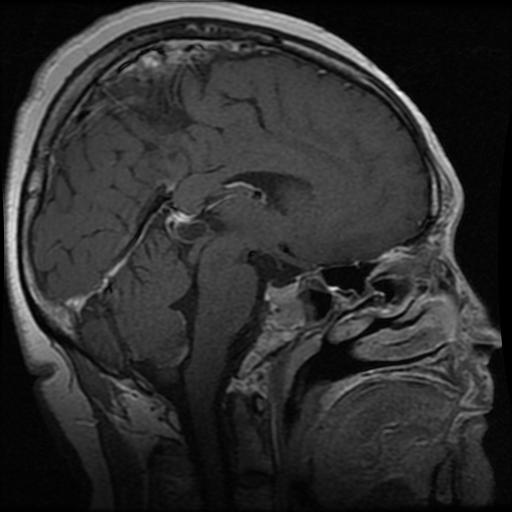
Label: pituitary